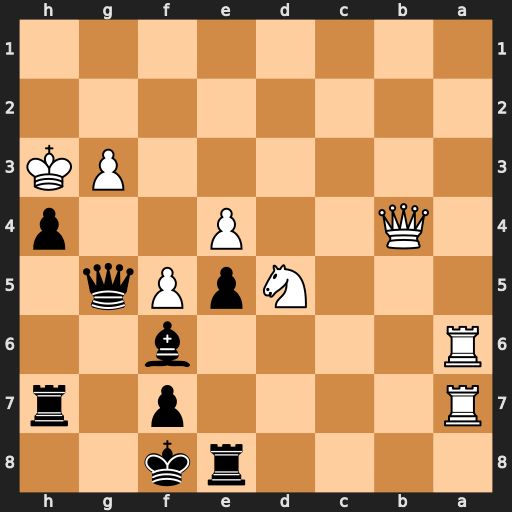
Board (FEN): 4rk2/R4p1r/R4b2/3NpPq1/1Q2P2p/6PK/8/8
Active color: b
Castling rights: -
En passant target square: -
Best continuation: Be7 Qxe7+ Rxe7 Ra8+ Re8